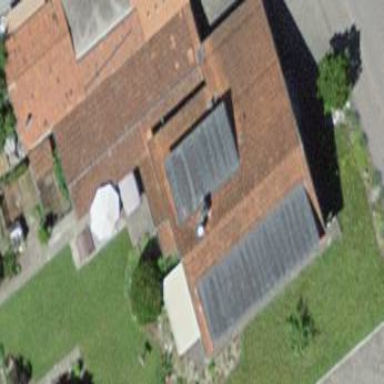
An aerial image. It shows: Building with tile roof.